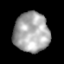
Tissue: lung
Cell type: Others
Senescence score: 0.2185
Nuclear area (px): 1378
Mean DAPI intensity: 168.317